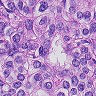
Metastatic tissue present: yes